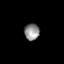
Tissue: prostate
Cell type: T cells
Senescence score: 0.3473
Nuclear area (px): 247
Mean DAPI intensity: 140.344